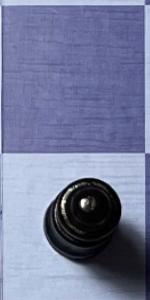
Label: Queen_Black